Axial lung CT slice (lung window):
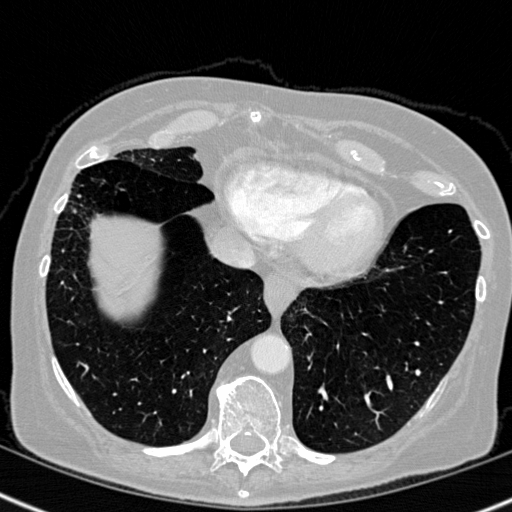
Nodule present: no